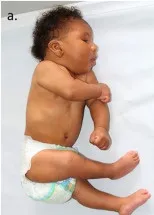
Representation of the patient phenotype. (a,b) The patient showed distal tremors, hypertonia, trunk hyperextension, spasticity, microcephaly, craniofacial disproportion, and a decreased vertical skull size.
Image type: medical_photograph (skin_photograph)